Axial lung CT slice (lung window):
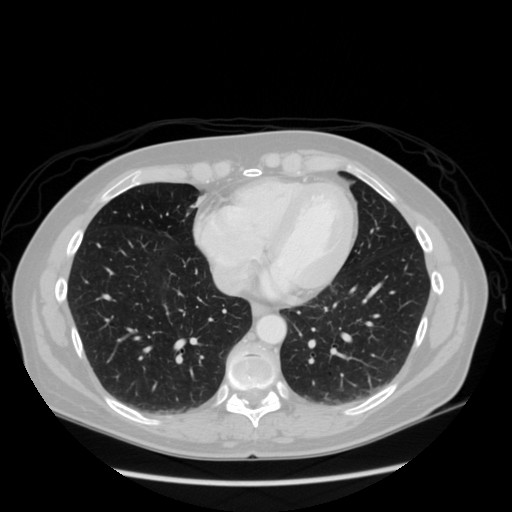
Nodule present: no